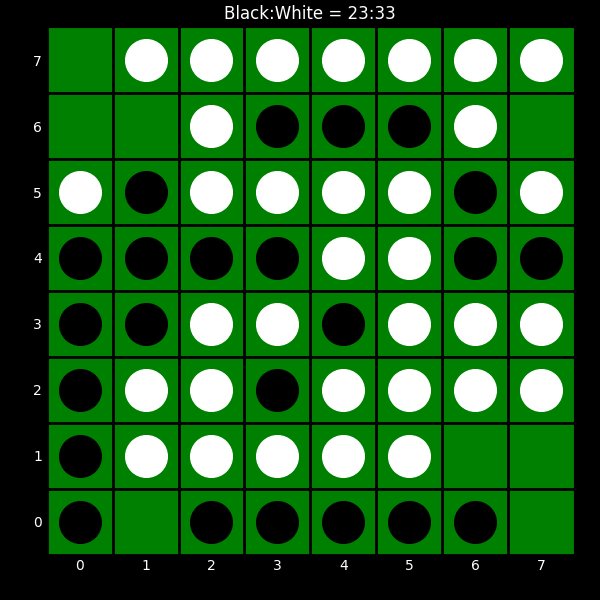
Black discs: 23
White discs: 33